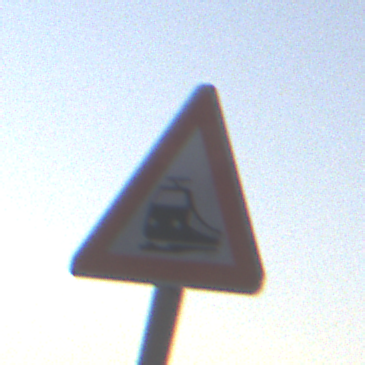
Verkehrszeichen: Bahnuebergang
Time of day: SunriseSunset
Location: Outdoor (RoadRail)
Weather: PartlyCloudy
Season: NotSpecified
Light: Natural